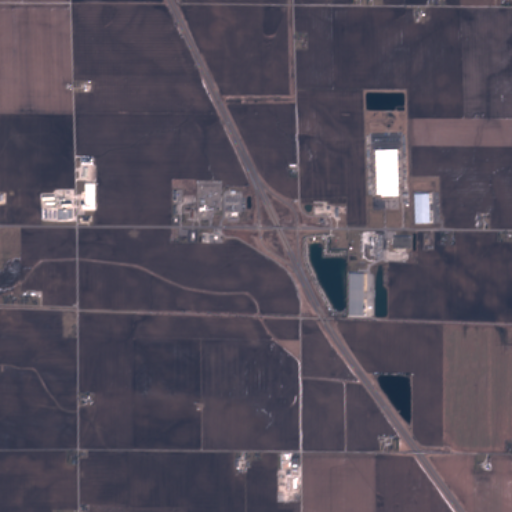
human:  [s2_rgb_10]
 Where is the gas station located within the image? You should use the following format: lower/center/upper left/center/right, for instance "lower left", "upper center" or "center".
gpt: The gas station is located in the center of the image.
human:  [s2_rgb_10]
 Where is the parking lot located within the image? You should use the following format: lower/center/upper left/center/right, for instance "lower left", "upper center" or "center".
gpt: The parking lot is located in the center of the image.
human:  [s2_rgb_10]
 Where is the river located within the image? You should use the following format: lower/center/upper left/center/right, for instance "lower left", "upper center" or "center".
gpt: The river is located in the lower of the image.
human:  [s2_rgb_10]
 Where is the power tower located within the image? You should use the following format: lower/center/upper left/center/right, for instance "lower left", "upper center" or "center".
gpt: There is no power tower in the image.